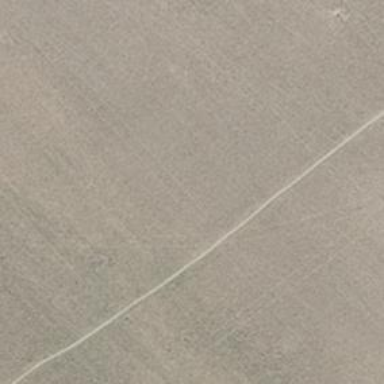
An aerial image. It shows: Ground path.